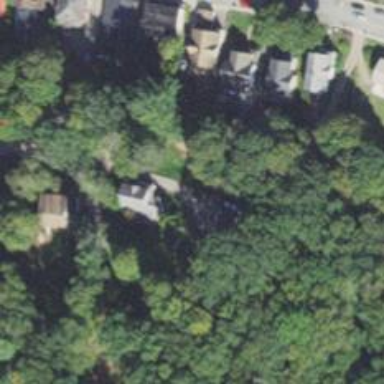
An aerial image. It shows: Residential driveway used as service road.